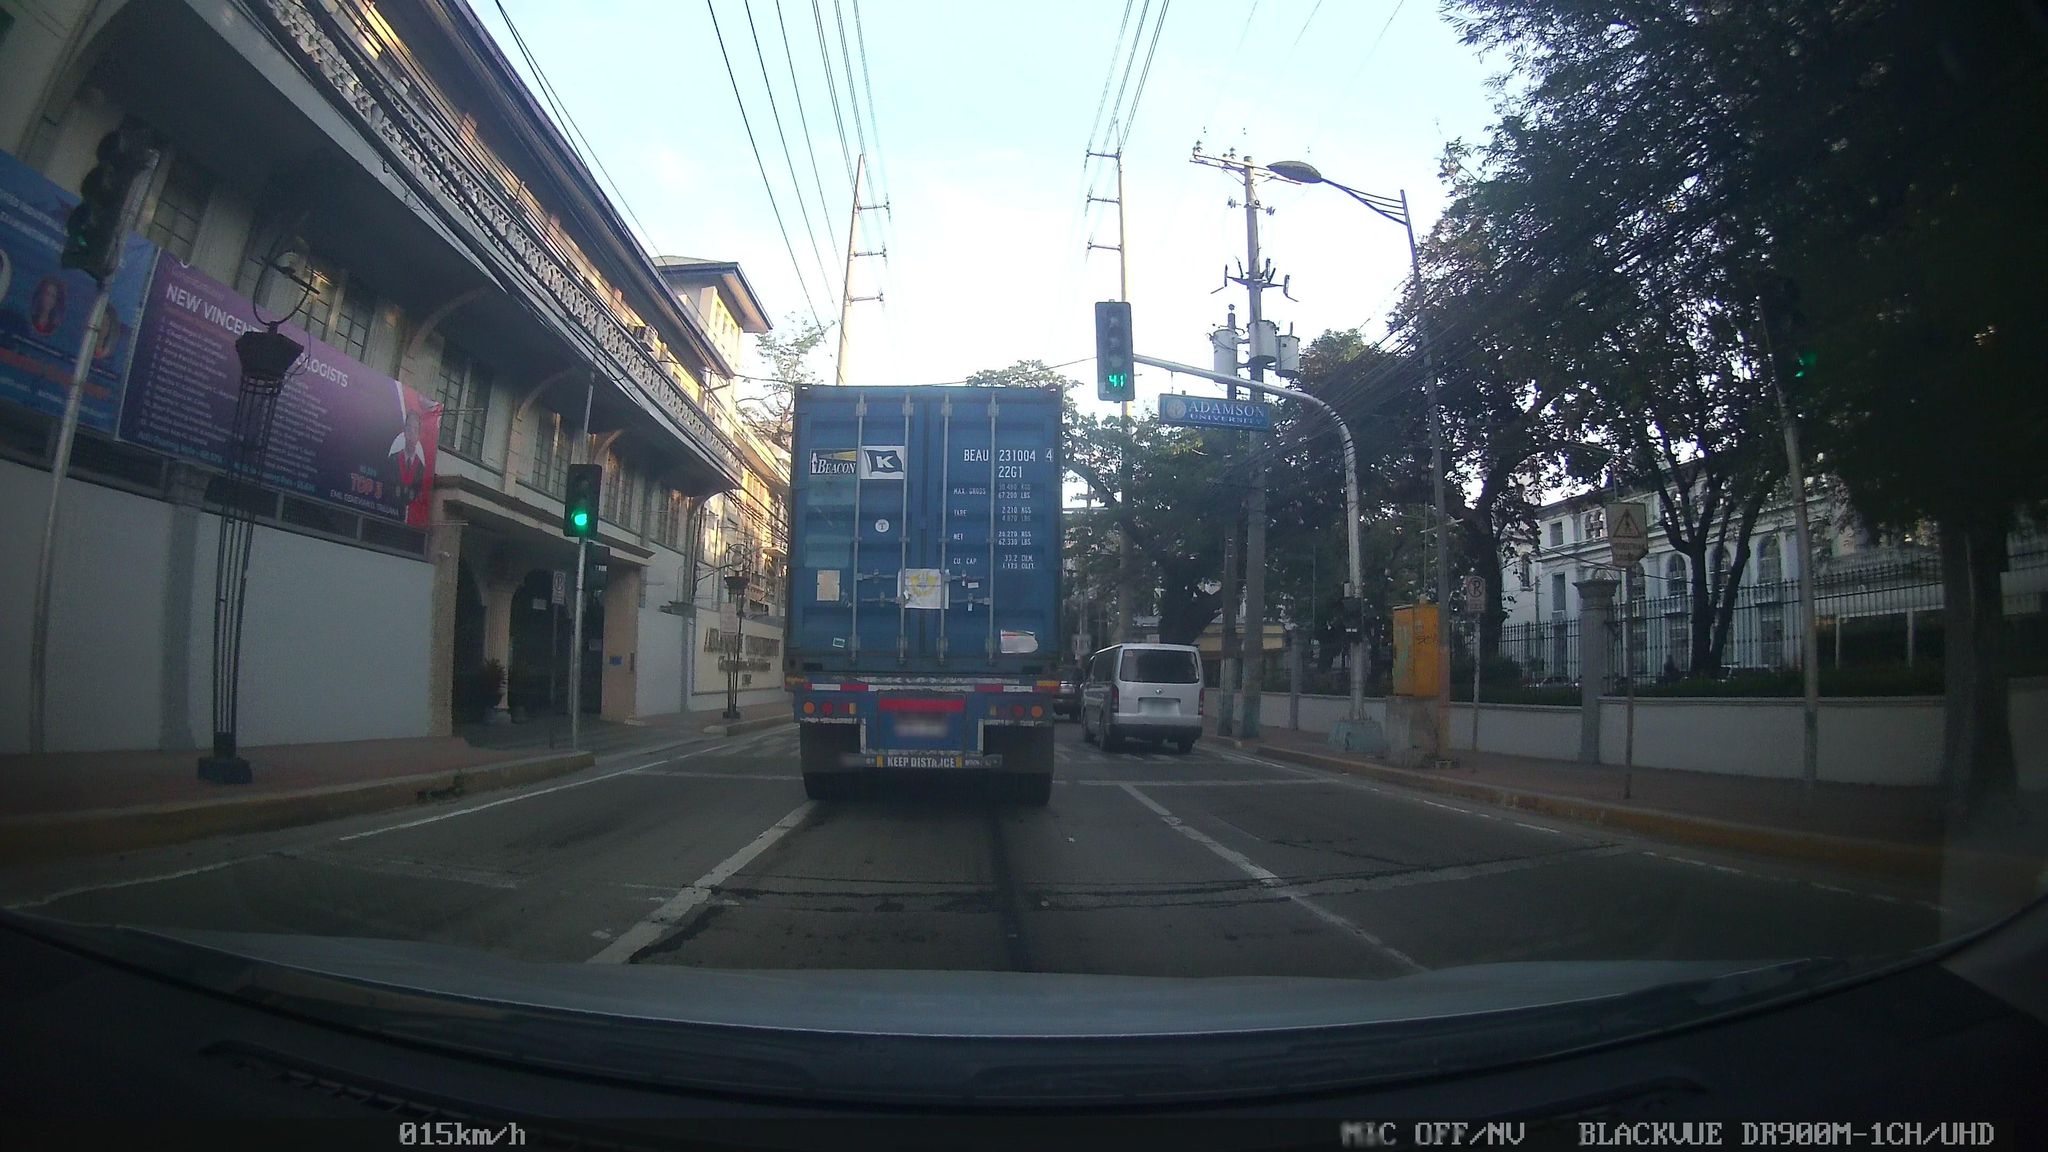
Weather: clear
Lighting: day
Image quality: good
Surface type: driving surface
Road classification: secondary
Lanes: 3
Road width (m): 9
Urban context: urban centre
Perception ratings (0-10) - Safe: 0.97, Lively: 5.03, Beautiful: 0.79, Boring: 2.12, Depressing: 4.05, Wealthy: 1.09